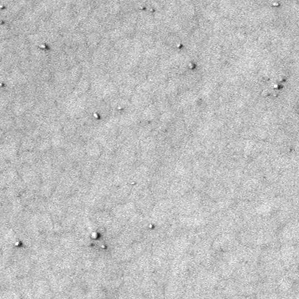
Label: frost